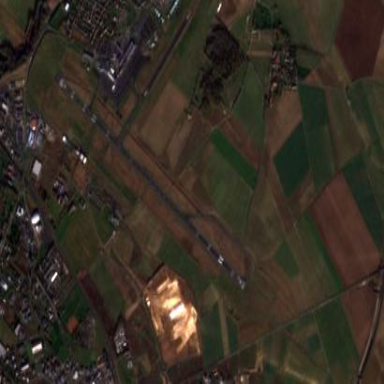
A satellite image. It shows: International aerodrome with grassy surroundings.